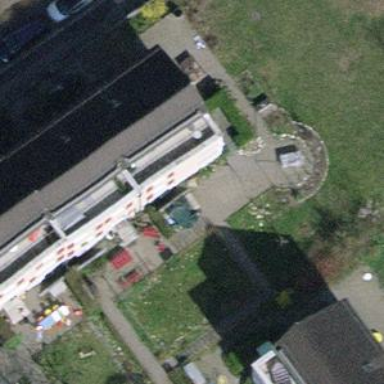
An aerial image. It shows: Terrace building.